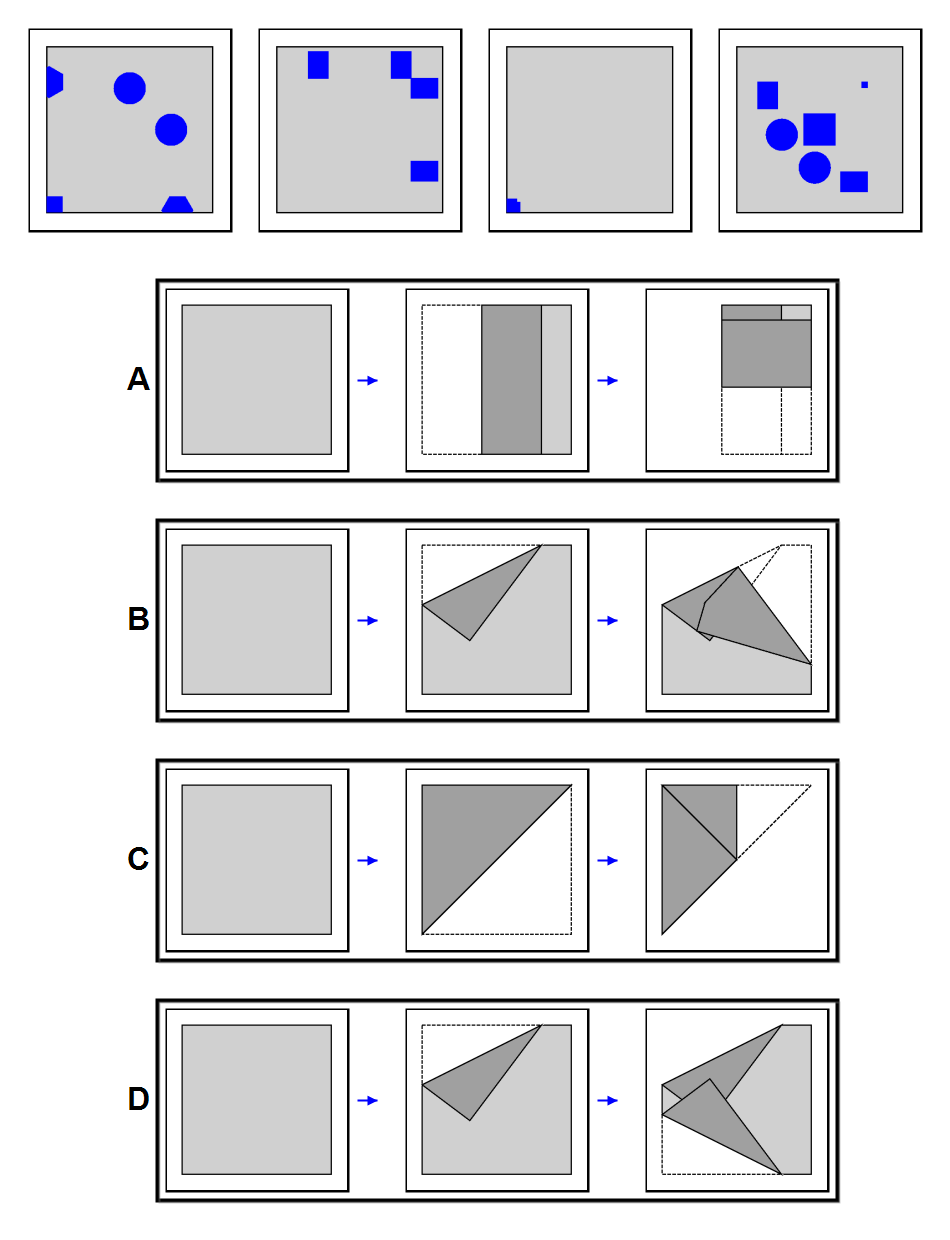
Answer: C